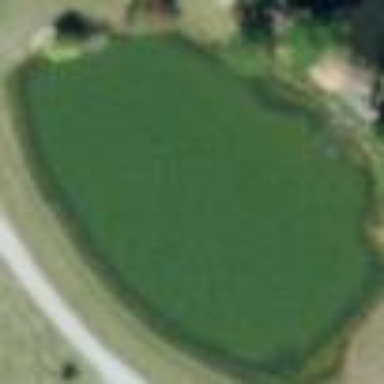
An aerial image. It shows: Pond surrounded by natural water.